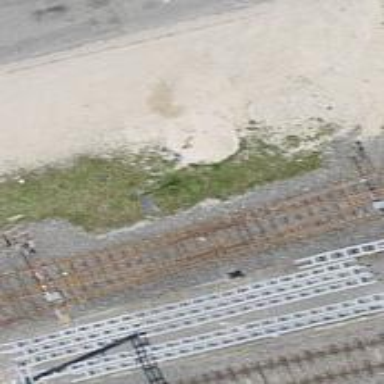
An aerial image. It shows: Railway switch.